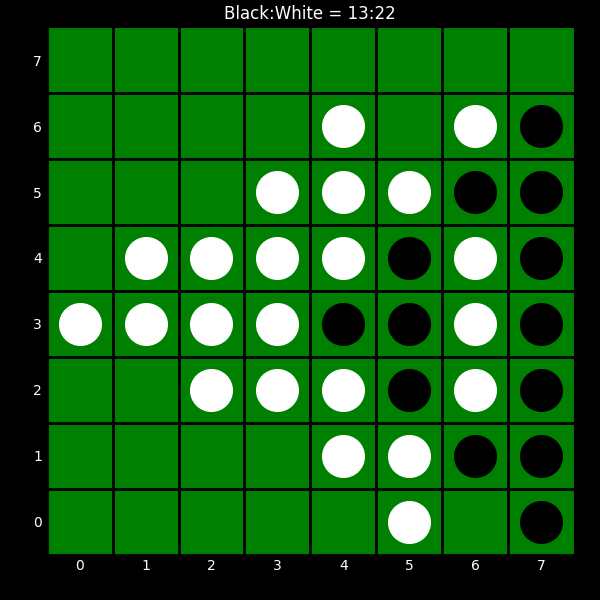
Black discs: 13
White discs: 22